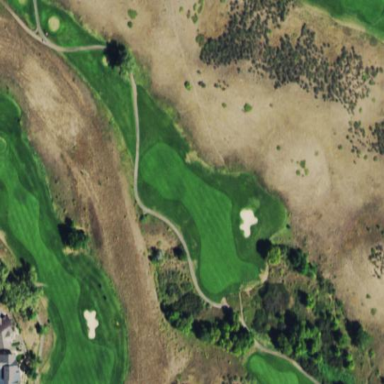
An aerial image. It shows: Golf fairway surrounded by grass.